The image is the raw time-domain waveform of a rolling-element bearing's vibration signal. Diagnose the bearing from this image, choosing from: normal, inner_race, outer_race, ball.
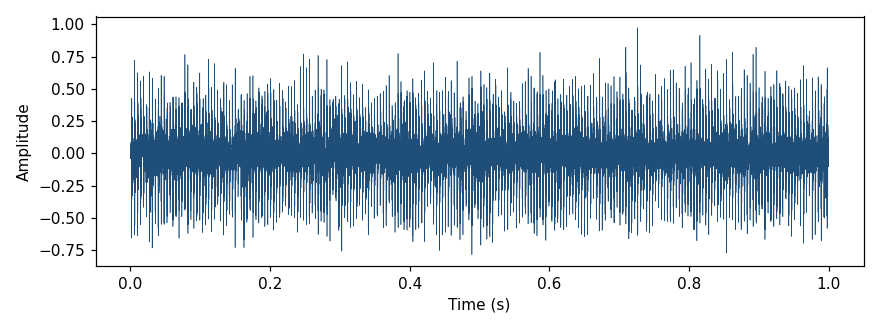
Answer: outer_race